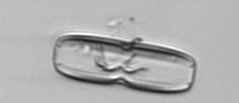
Label: Ephemera